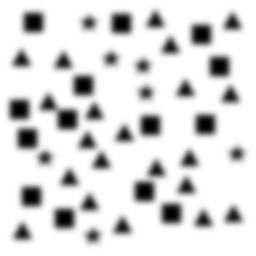
Squares: 14
Triangles: 21
Stars: 7
Total shapes: 42